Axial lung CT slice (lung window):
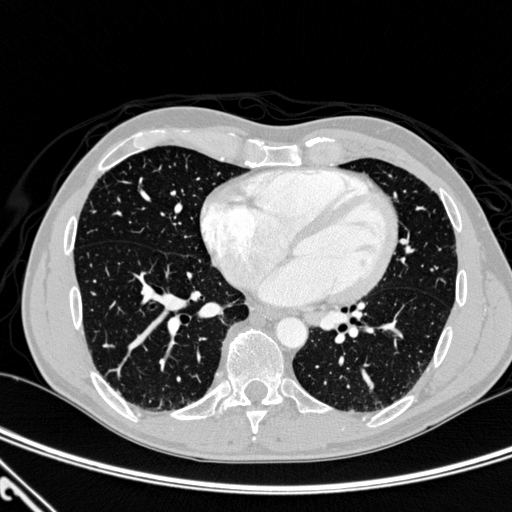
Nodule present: no